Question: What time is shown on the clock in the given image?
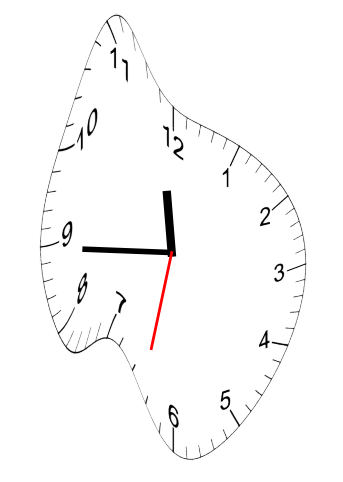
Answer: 11:44:32